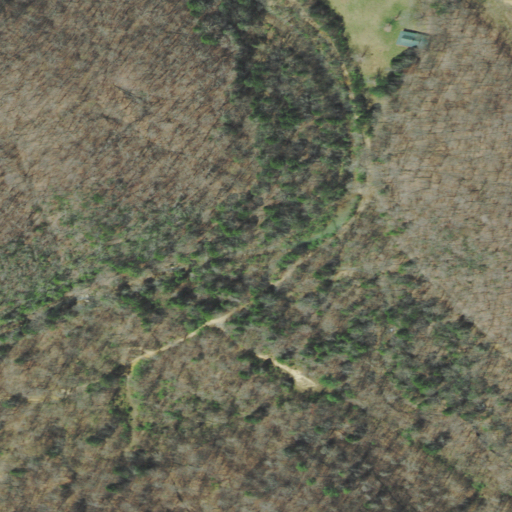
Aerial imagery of valley in Tennessee named Incline Hollow containing deciduous forest, mixed forest, open development, and pasture